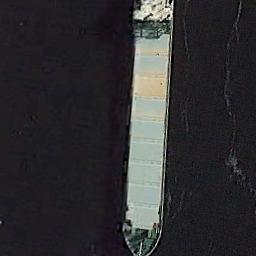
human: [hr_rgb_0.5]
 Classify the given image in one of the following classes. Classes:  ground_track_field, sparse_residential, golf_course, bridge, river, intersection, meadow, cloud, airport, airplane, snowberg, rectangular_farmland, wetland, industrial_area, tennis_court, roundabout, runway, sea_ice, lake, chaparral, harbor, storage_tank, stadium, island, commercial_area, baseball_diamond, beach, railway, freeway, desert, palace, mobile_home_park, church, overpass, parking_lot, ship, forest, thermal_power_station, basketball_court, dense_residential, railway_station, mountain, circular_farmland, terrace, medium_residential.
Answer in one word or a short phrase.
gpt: ship